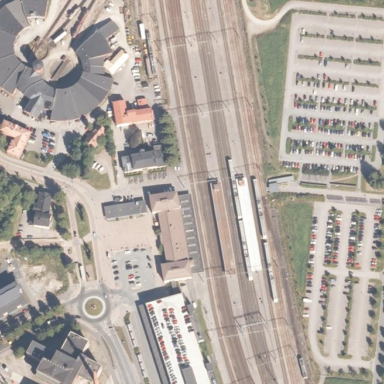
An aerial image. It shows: Asphalt platform for public transport and railway.